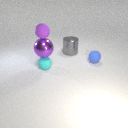
large purple metal sphere below small purple rubber sphere